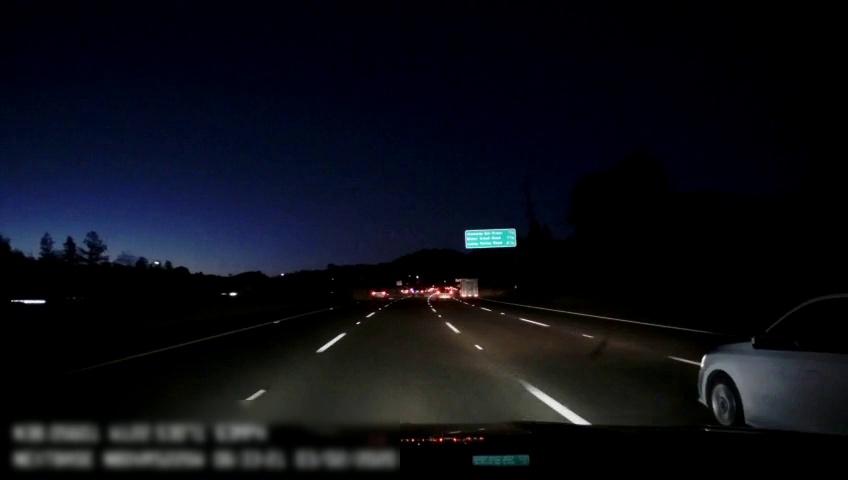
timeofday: Night
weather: Other
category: Drivable Space
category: Vehicles | Car
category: Vehicles | Car
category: Vehicles | Car
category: Vehicles | Other LV
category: Vehicles | SUV
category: Lanes | Alternate Lane
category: Lanes | Current Lane
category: Lanes | Current Lane
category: Lanes | Alternate Lane
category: Lanes | Alternate Lane
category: Traffic | Signs